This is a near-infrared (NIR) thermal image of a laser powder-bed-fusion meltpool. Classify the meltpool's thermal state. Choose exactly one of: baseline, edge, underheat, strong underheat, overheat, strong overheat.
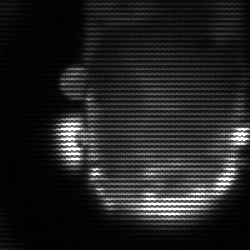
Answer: baseline